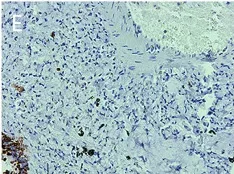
Preoperative immunohistochemical staining of descending duodenum, left lung mass, and left upper bronchus. (E) Immunohistochemical staining of CK7 expression in the left lung mass.
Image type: pathology (immunostaining)